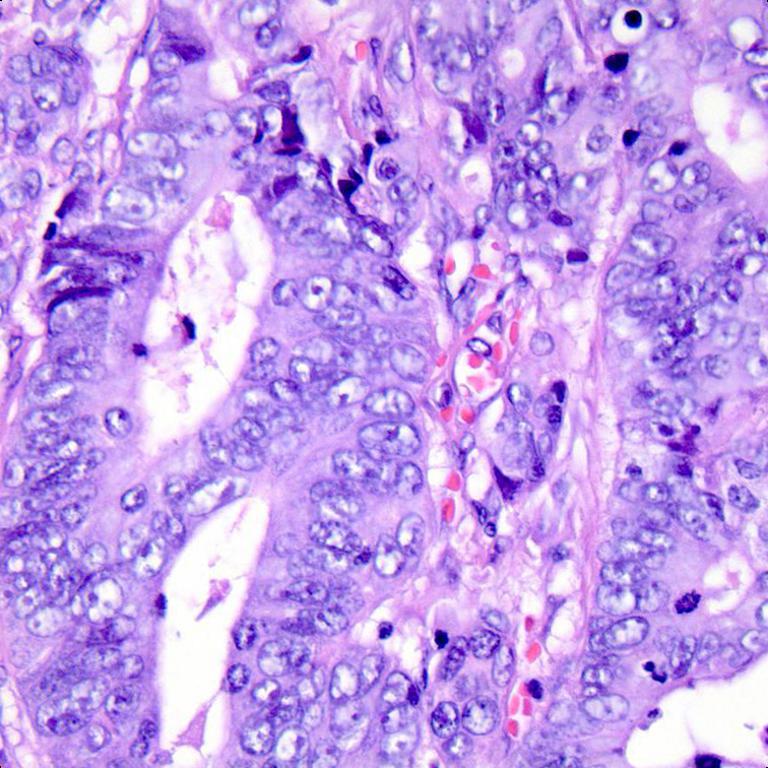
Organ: colon
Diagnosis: adenocarcinomas